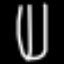
Label: fork